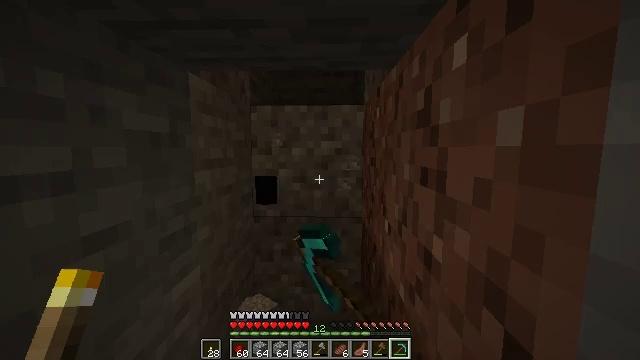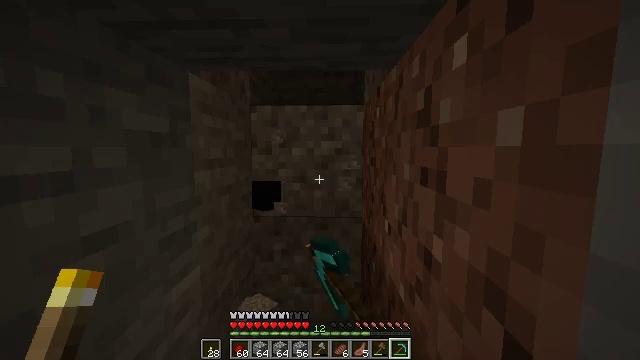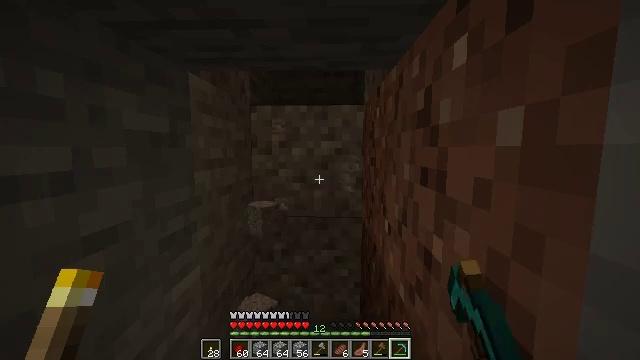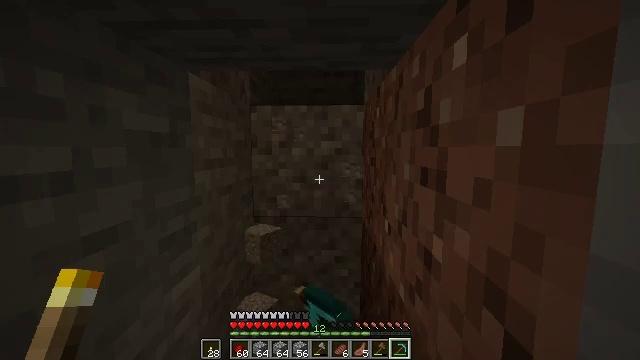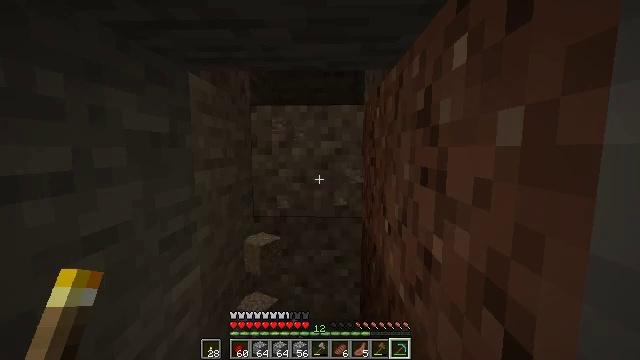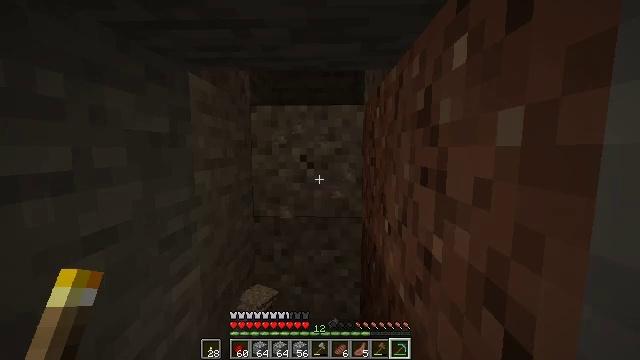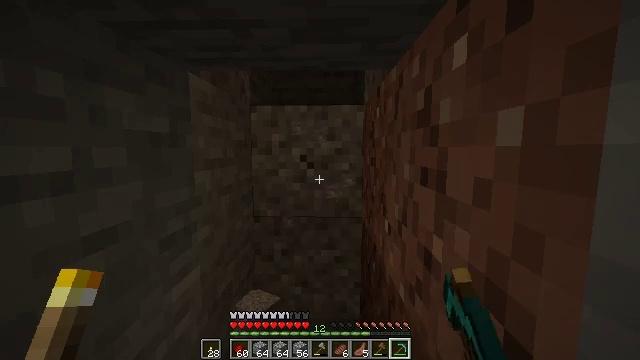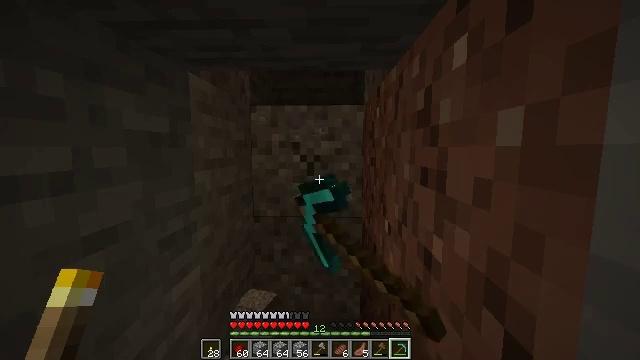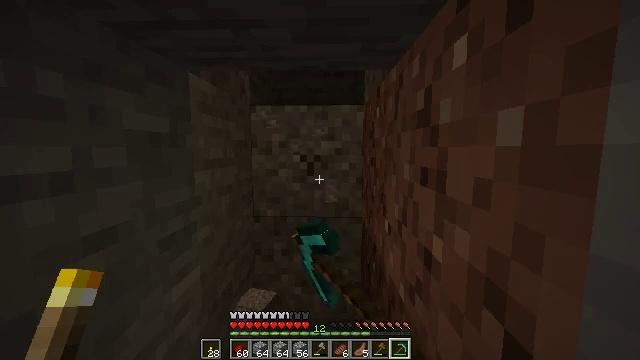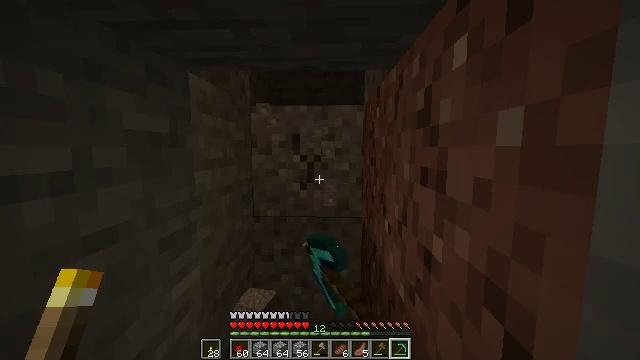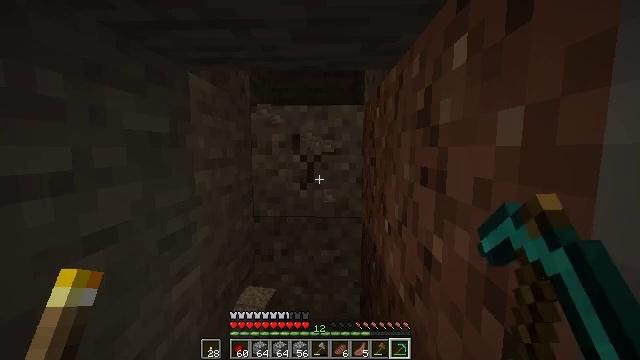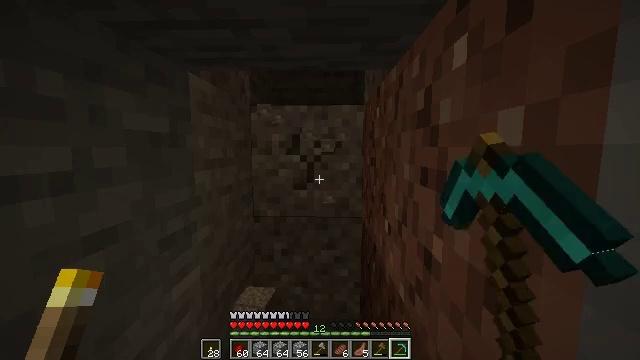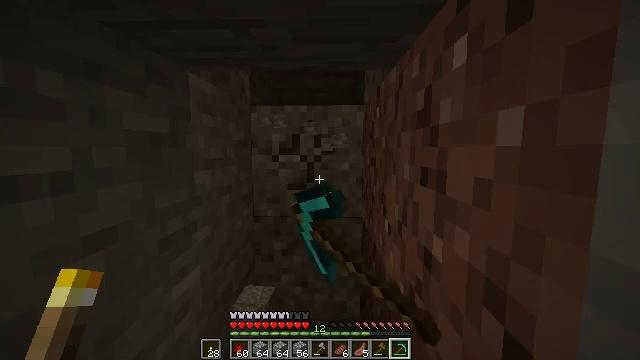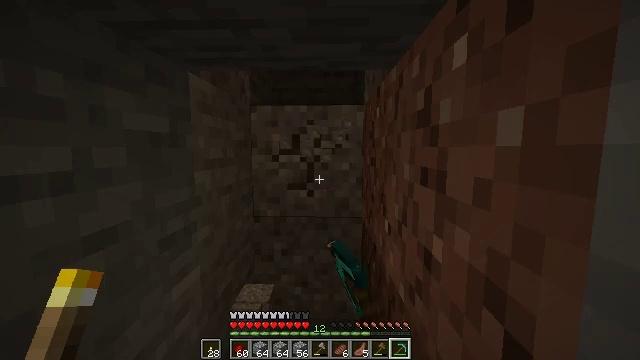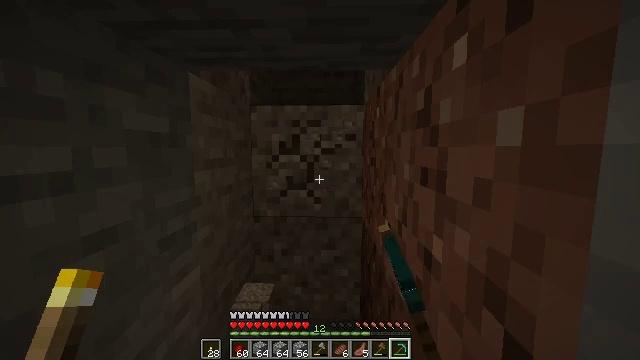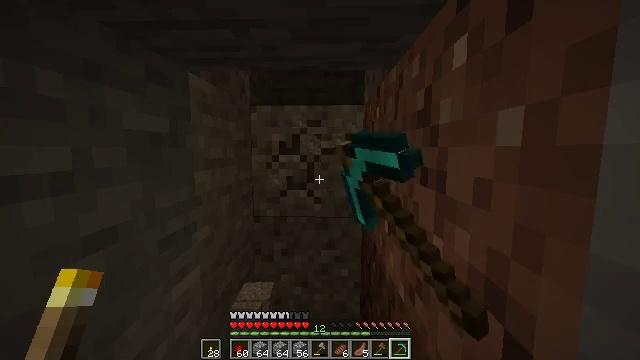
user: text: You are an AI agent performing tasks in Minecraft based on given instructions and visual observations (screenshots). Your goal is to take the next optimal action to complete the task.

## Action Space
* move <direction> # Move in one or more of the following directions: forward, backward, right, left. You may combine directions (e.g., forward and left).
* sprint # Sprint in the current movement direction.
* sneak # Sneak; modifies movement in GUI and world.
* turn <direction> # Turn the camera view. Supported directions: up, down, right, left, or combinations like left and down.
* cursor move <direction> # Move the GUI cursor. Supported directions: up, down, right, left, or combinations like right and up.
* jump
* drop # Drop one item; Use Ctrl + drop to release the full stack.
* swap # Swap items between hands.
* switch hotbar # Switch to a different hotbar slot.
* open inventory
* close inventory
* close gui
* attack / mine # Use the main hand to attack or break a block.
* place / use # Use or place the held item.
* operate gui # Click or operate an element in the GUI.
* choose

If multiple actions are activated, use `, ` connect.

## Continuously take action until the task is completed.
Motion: motion action
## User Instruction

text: Dig through gravel to clear a path.
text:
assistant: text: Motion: attack / mine
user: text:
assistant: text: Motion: attack / mine
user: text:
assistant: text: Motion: attack / mine
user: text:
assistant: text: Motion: attack / mine
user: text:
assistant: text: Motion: attack / mine
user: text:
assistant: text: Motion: attack / mine
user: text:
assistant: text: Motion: attack / mine
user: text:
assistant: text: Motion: attack / mine
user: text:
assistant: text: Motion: attack / mine
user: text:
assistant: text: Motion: attack / mine
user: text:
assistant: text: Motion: attack / mine
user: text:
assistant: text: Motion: attack / mine
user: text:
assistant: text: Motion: attack / mine
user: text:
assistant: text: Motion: attack / mine
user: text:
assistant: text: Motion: attack / mine
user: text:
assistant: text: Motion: attack / mine
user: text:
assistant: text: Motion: attack / mine
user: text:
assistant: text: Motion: attack / mine
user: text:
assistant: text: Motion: attack / mine
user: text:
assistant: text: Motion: attack / mine
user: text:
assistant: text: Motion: attack / mine
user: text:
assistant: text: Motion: attack / mine
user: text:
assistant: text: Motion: attack / mine
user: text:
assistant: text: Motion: attack / mine
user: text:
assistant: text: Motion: attack / mine
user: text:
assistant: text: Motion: attack / mine
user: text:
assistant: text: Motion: attack / mine
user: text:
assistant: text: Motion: attack / mine
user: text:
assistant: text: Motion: attack / mine
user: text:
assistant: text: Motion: attack / mine